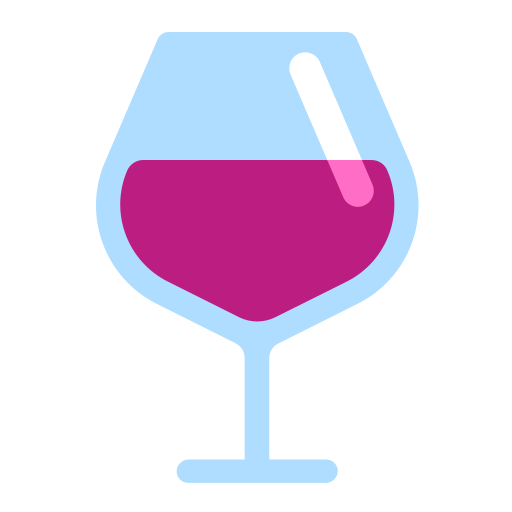
wine glass flat